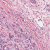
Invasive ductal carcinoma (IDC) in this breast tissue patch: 1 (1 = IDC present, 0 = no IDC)